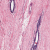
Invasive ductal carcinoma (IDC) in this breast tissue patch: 0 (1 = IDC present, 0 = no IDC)